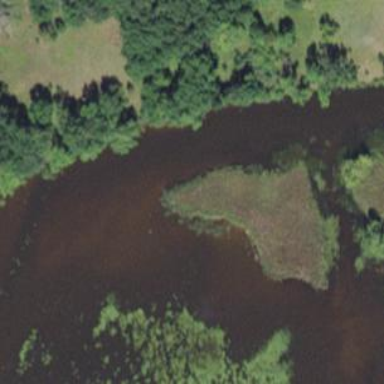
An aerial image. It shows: Marshy wetland area.